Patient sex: F
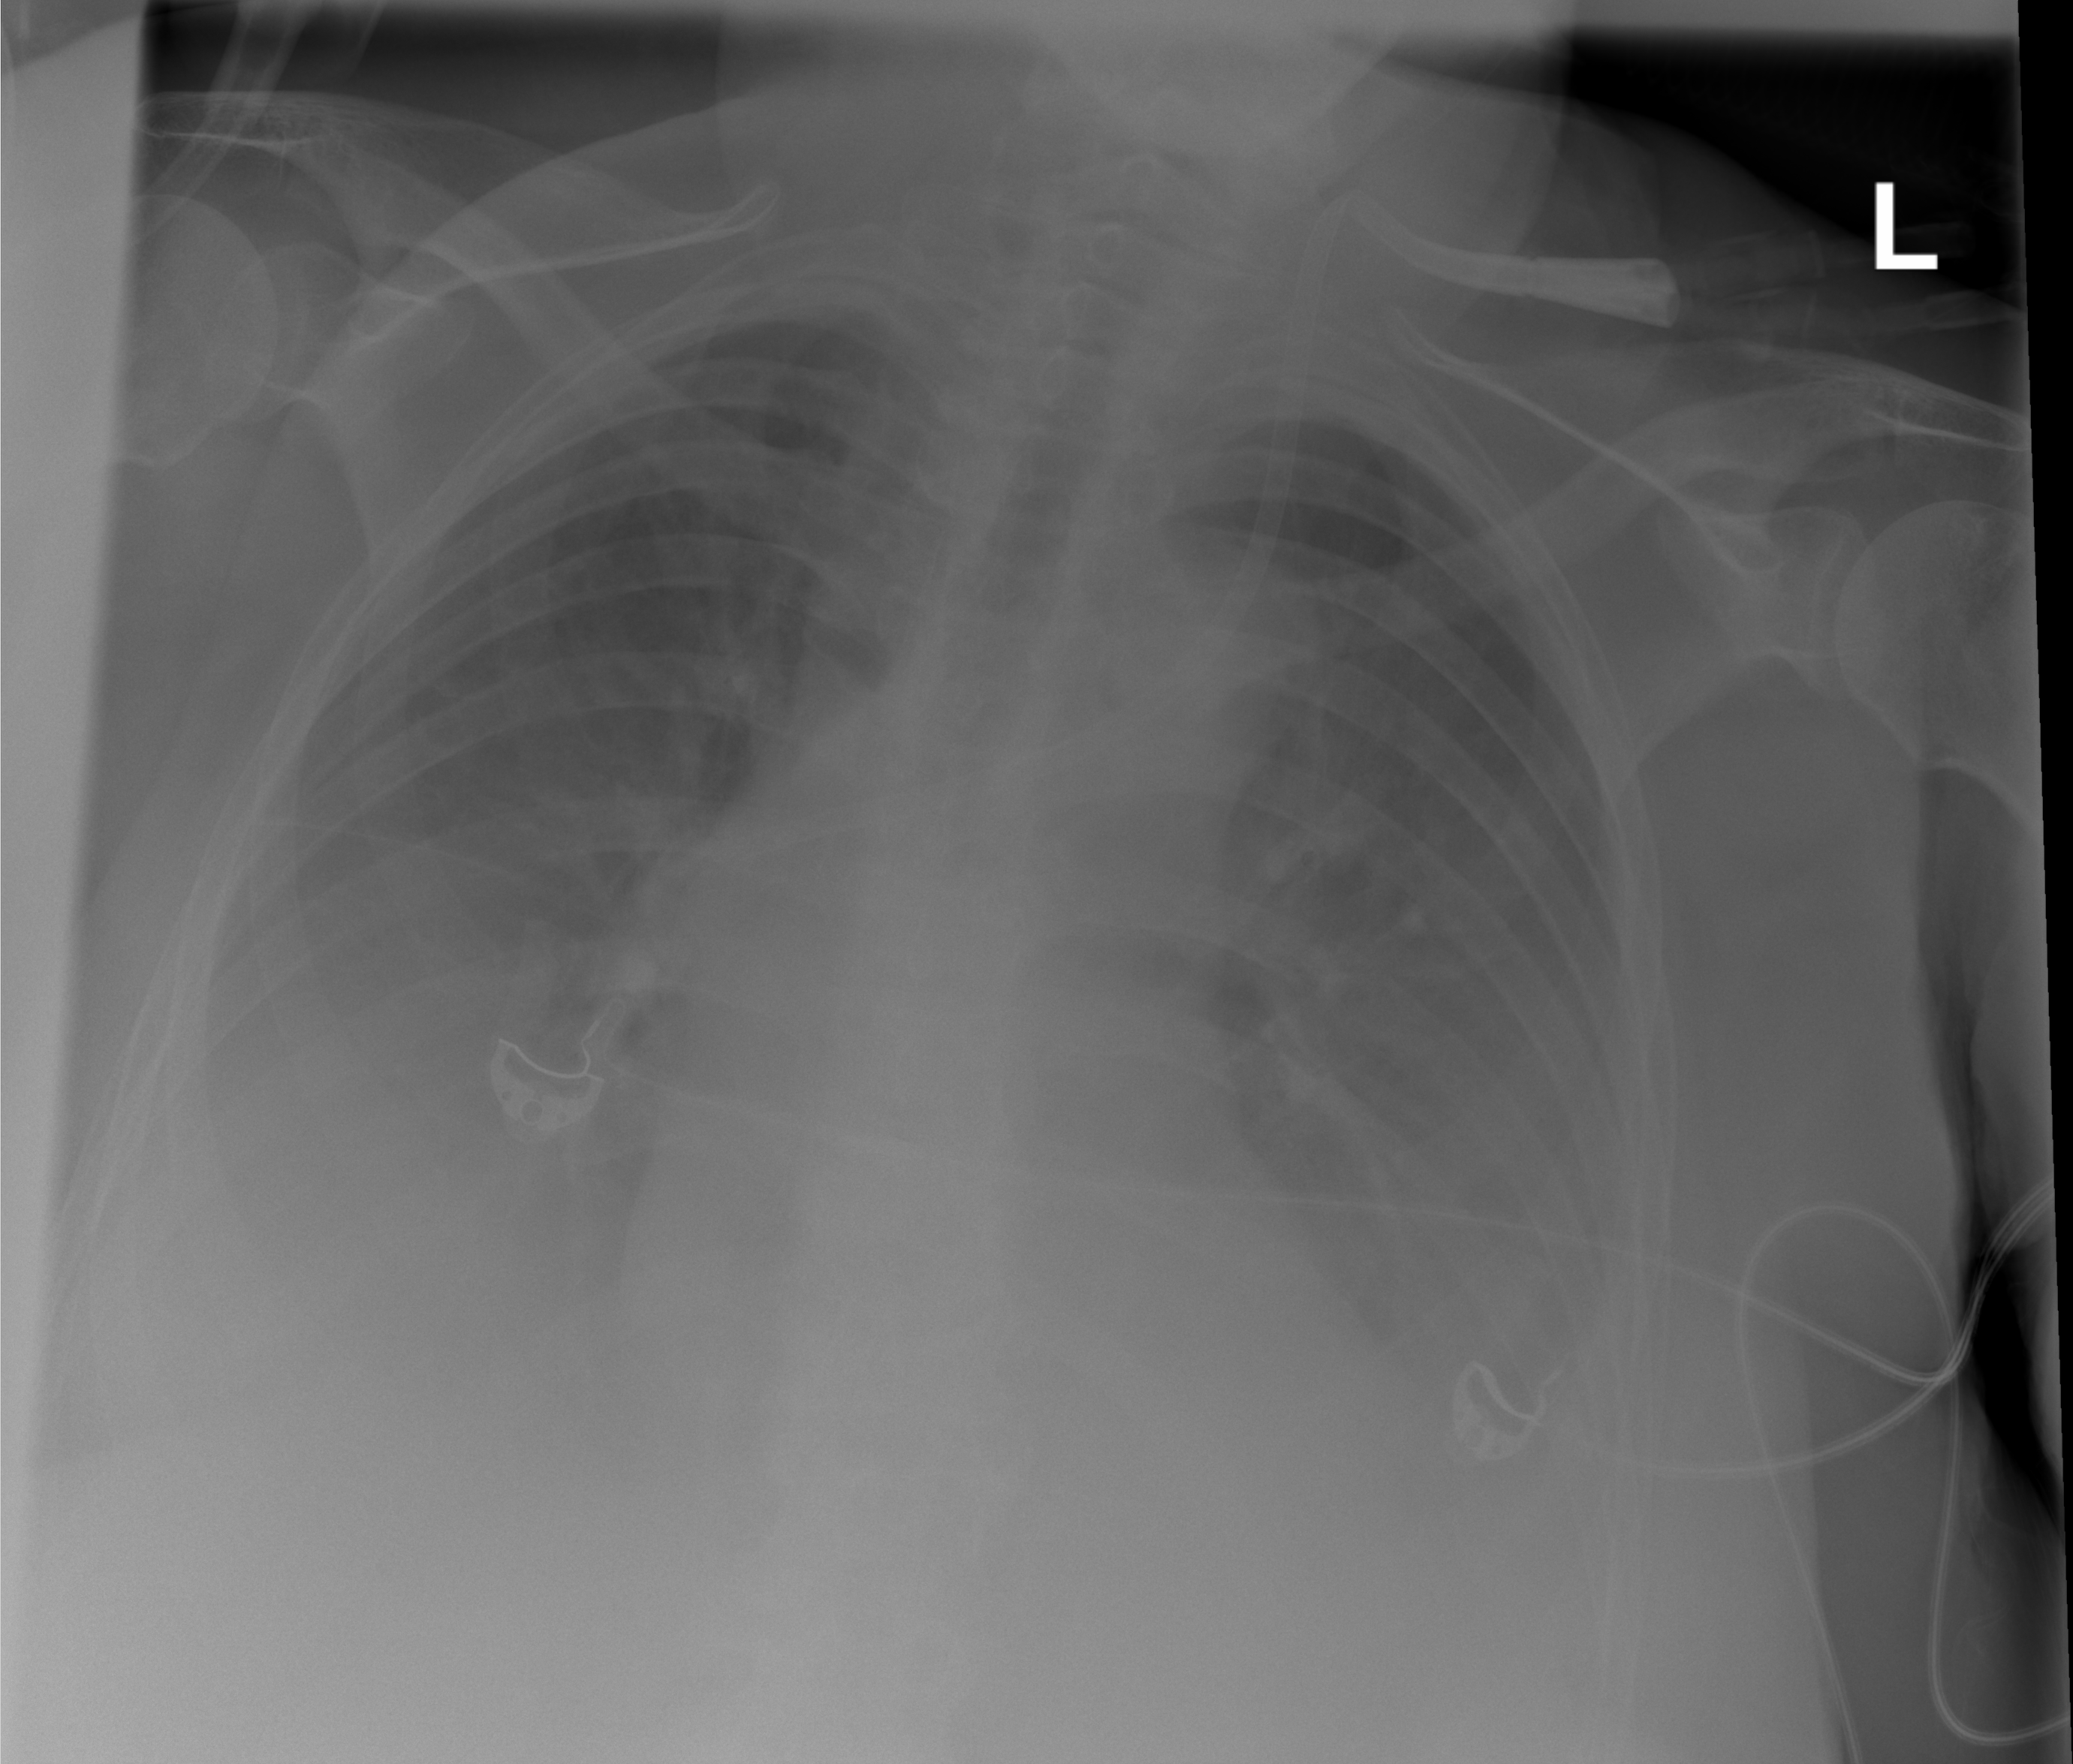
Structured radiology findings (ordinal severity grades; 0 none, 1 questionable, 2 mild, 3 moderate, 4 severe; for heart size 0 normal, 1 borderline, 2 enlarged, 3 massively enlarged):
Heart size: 0
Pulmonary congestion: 0
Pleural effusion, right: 3
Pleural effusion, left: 3
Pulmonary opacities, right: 0
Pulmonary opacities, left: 0
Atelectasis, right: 0
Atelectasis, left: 0